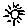
Label: sun